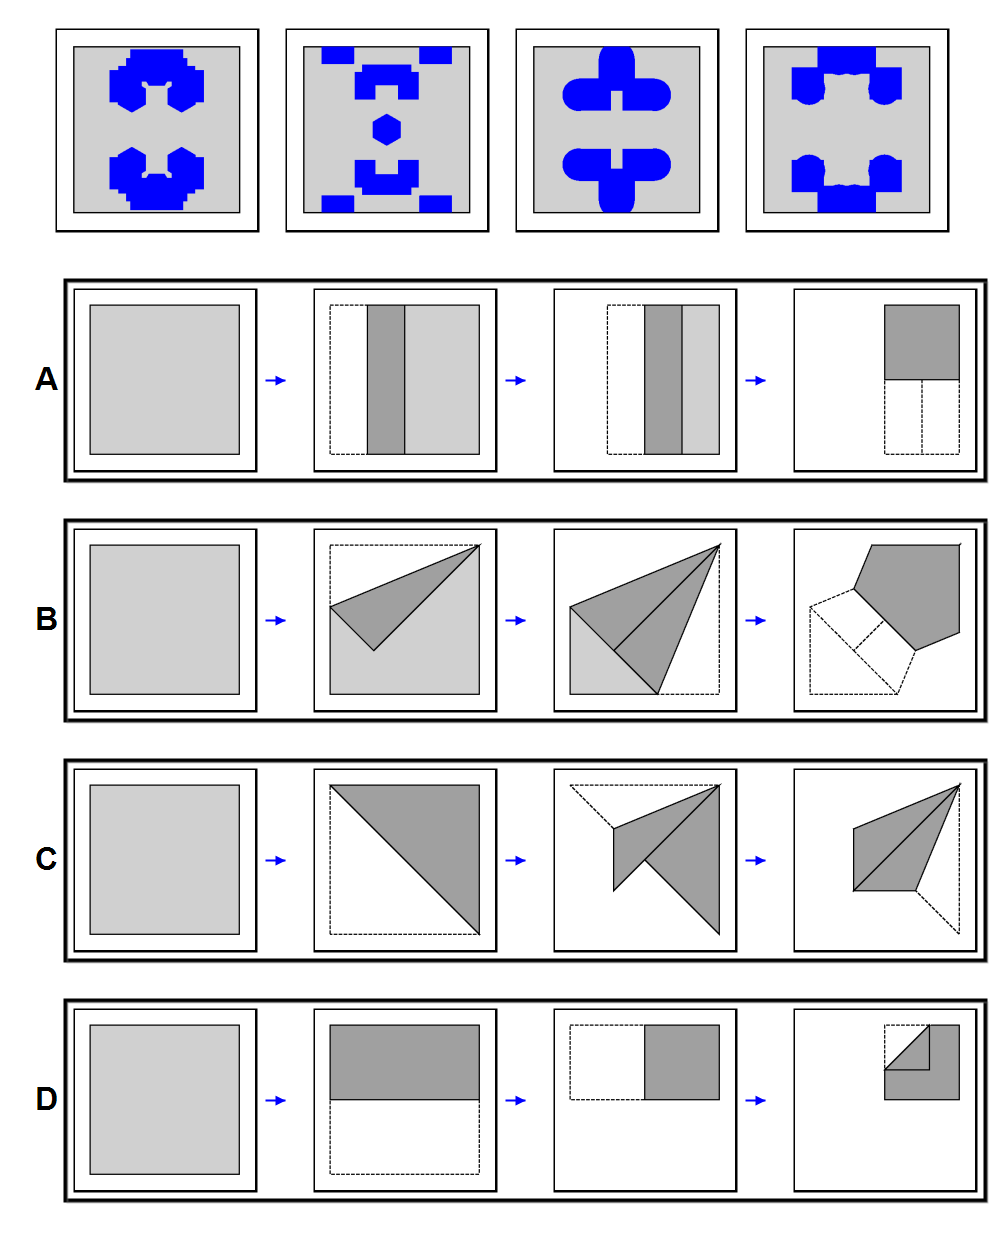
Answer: D